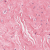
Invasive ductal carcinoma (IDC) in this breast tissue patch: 0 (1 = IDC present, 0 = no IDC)